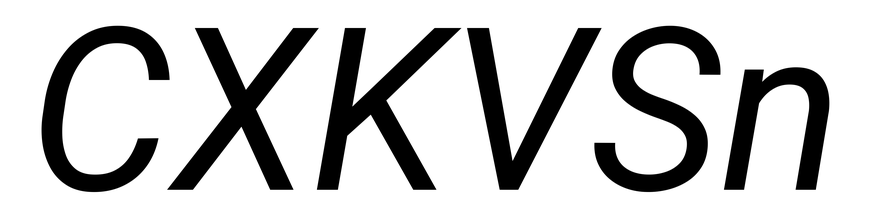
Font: Roboto-Italic_Italic